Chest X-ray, PA view. Patient: 57 years old, sex M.
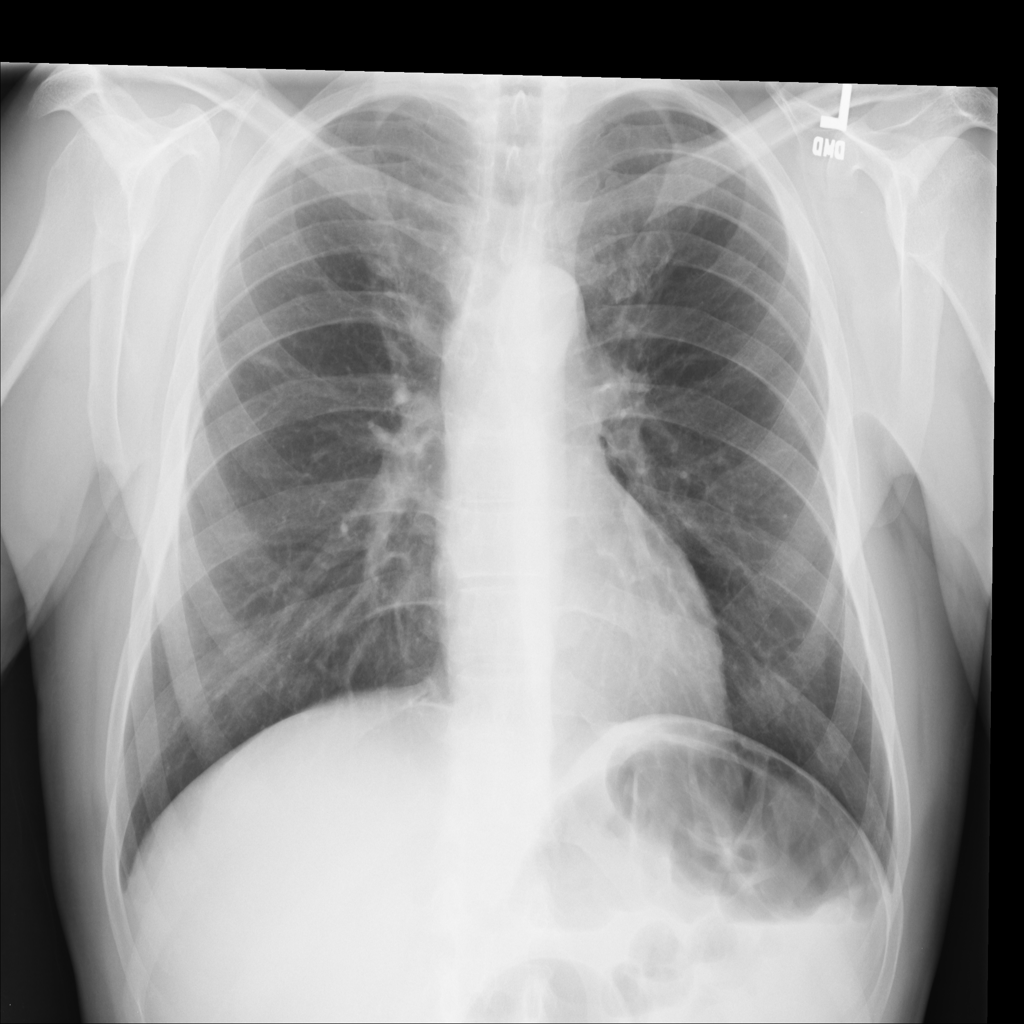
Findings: No Finding